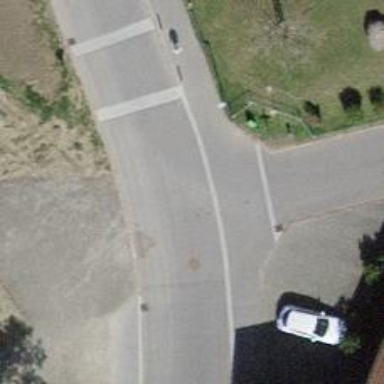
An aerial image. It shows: Residential road with asphalt surface and sidewalk on the left.